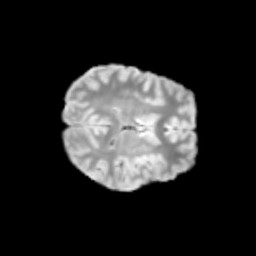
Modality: T2w
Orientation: axial
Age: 11
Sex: female
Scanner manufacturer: siemens
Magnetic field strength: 3 T
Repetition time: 3.8 s
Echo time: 0.07 s